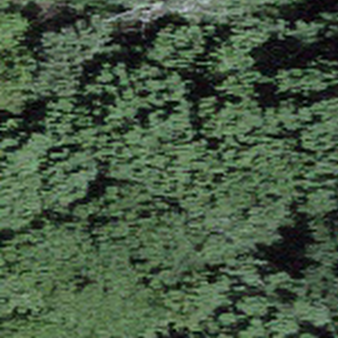
Label: other